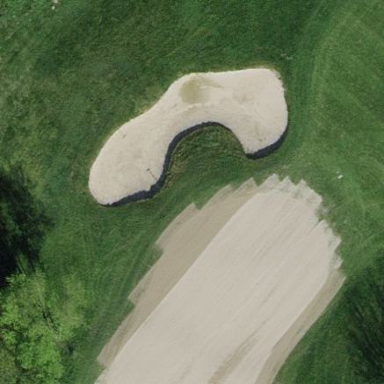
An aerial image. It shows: Golf bunker filled with sandy terrain.